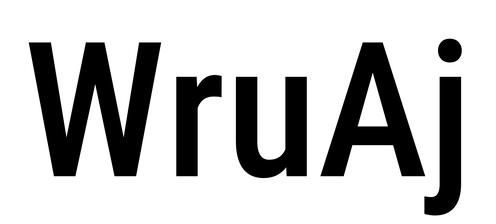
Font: Roboto_Condensed_Medium